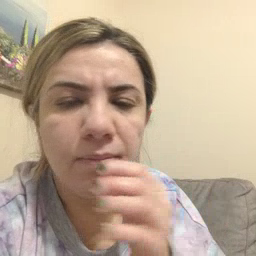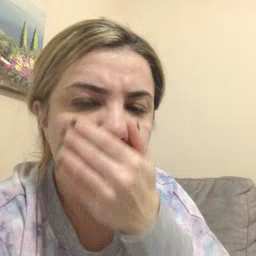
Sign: hear